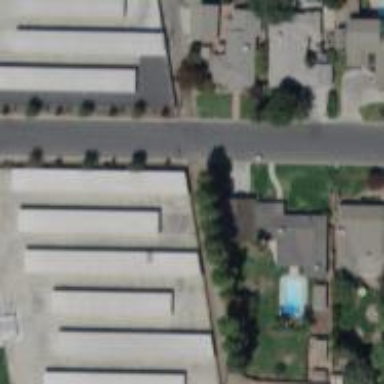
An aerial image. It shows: Alley classified as service road.